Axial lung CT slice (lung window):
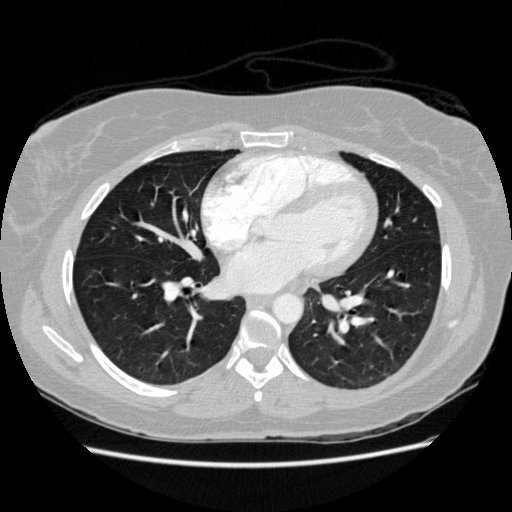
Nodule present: no